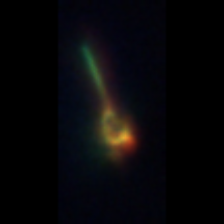
Taxon: Asterionellopsis
Group: Diatoms